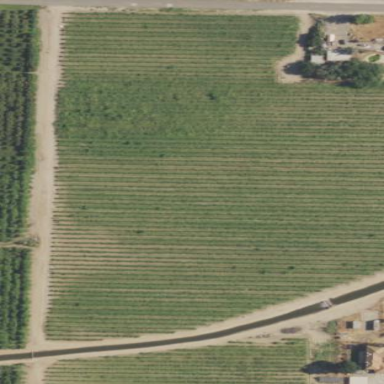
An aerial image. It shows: Vineyard.